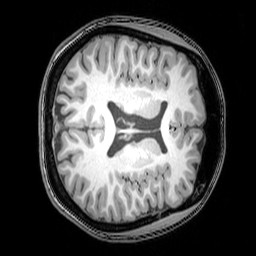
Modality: T1w
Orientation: axial
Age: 24
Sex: female
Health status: healthy
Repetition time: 0.081 s
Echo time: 0.037 s